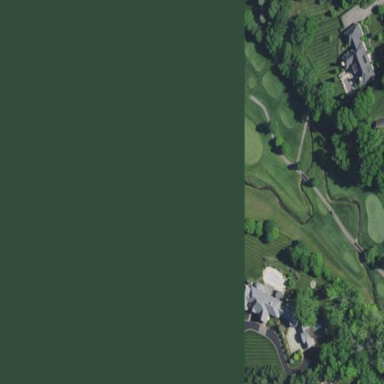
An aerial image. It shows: Grassy area designated as golf fairway.